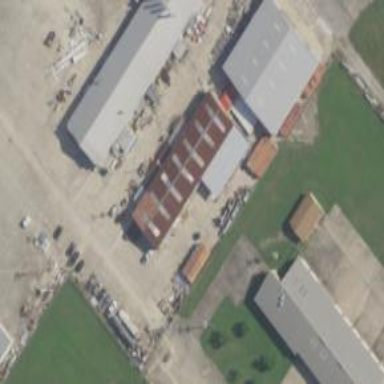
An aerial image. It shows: Hangar building at airport.